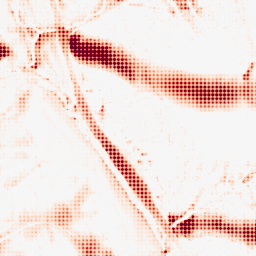
Category: morphological
Decomposition family: morphological_ellipse
Decomposition parameters: operation: opening
width: 50
height: 30
Upsampling method: sinc_blackman
Upsampling parameters: scale: 8
kernel_size: 8
Upsampling scale: 8